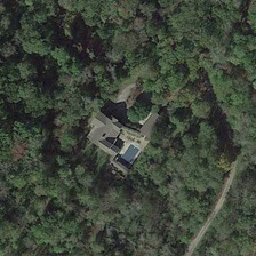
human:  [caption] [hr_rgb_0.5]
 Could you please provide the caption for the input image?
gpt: A gray trail through the woods disappeared.

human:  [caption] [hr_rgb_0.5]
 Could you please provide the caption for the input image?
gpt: The gray road through the forest disappeared.

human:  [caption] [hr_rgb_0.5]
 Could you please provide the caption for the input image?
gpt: The house was surrounded by a dense forest.

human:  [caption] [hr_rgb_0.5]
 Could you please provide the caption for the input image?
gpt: A house is surrounded by thick woods.

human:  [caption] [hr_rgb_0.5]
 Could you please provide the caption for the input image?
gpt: A house was surrounded by thick woods.